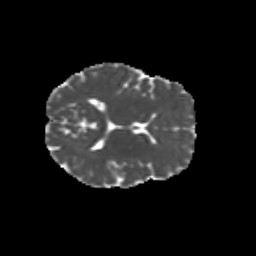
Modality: MD
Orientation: axial
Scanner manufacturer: siemens
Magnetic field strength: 3 T
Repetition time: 9.2 s
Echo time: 0.084 s